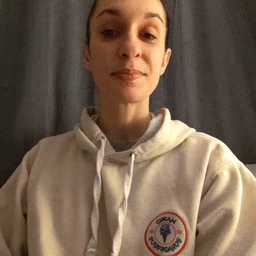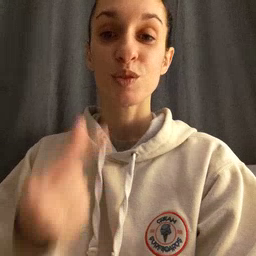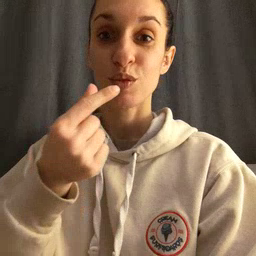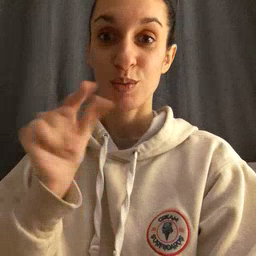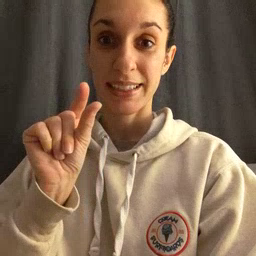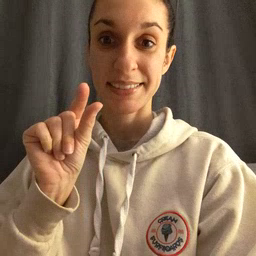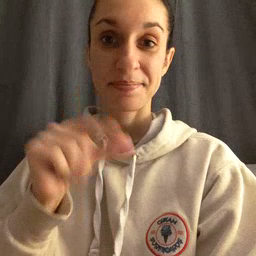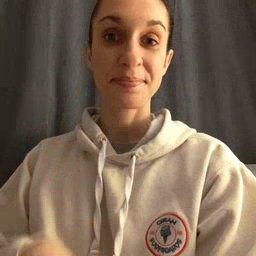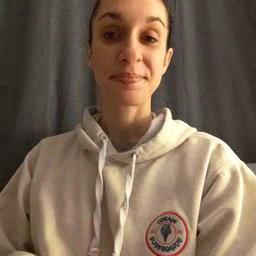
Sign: green